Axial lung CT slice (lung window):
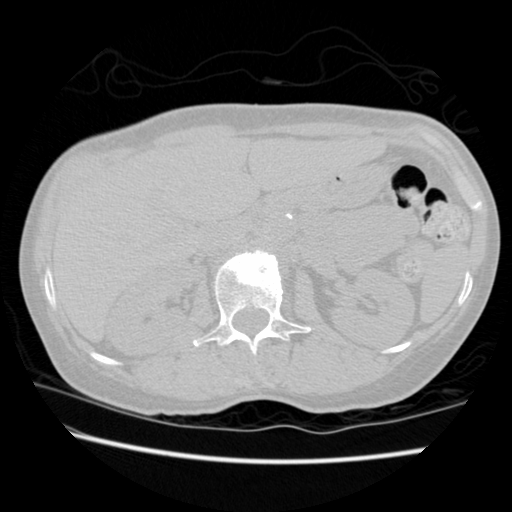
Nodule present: no